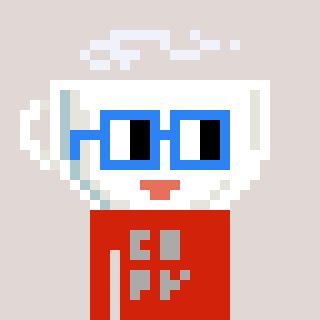
a pixel art character with square blue glasses, a mug-shaped head and a red-colored body on a warm background